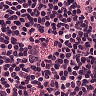
Metastatic tissue present: no